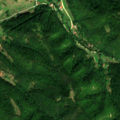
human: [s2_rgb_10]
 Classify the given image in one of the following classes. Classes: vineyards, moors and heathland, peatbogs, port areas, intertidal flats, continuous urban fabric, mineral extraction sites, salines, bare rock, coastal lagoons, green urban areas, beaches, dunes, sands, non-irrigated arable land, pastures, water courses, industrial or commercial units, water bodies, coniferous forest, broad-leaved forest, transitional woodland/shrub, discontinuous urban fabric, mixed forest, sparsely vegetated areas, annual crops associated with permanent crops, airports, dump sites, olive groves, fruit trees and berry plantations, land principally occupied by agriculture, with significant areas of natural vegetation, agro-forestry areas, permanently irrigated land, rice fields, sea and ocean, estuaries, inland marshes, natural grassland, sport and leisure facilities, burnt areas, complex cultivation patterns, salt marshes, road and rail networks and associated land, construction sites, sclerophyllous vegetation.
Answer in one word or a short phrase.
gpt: complex cultivation patterns, land principally occupied by agriculture, with significant areas of natural vegetation, broad-leaved forest